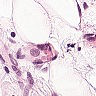
Metastatic tissue present: no